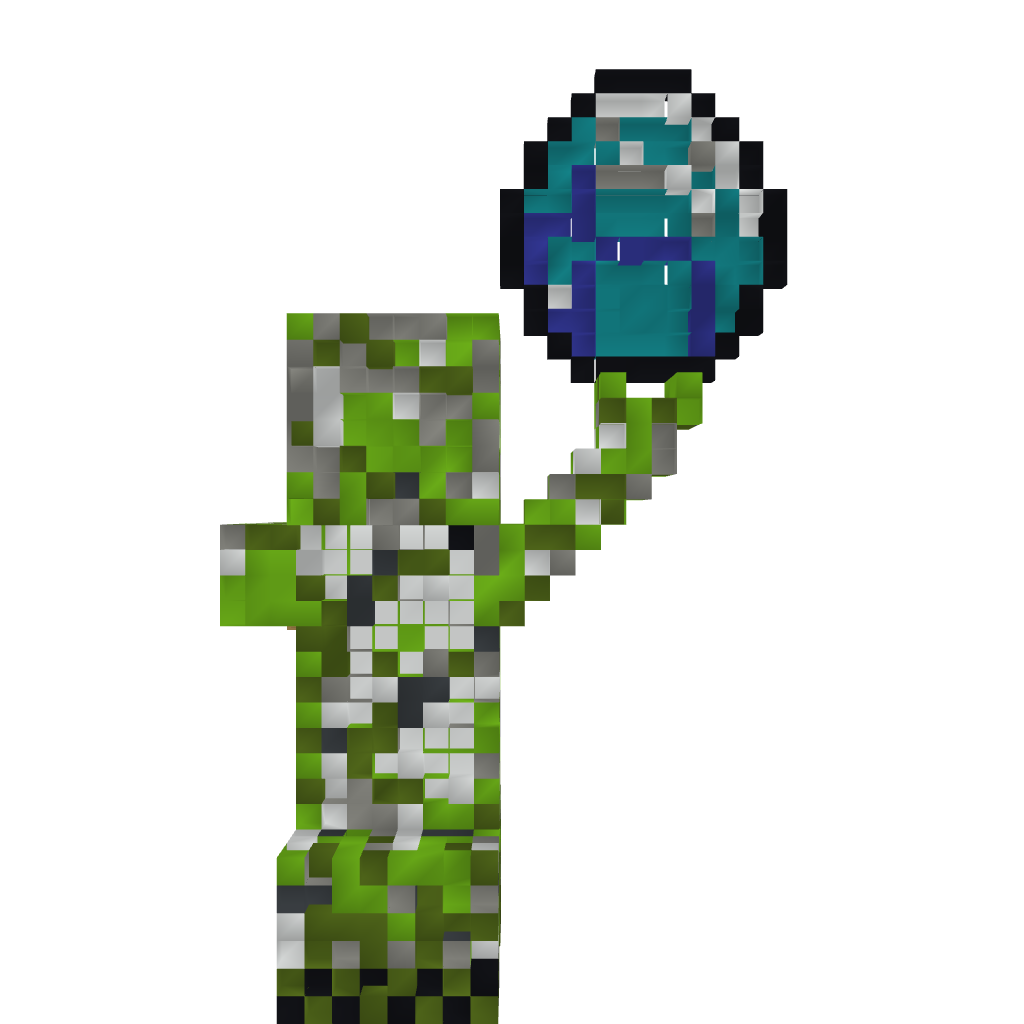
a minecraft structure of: Creeper Revenge